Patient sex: F
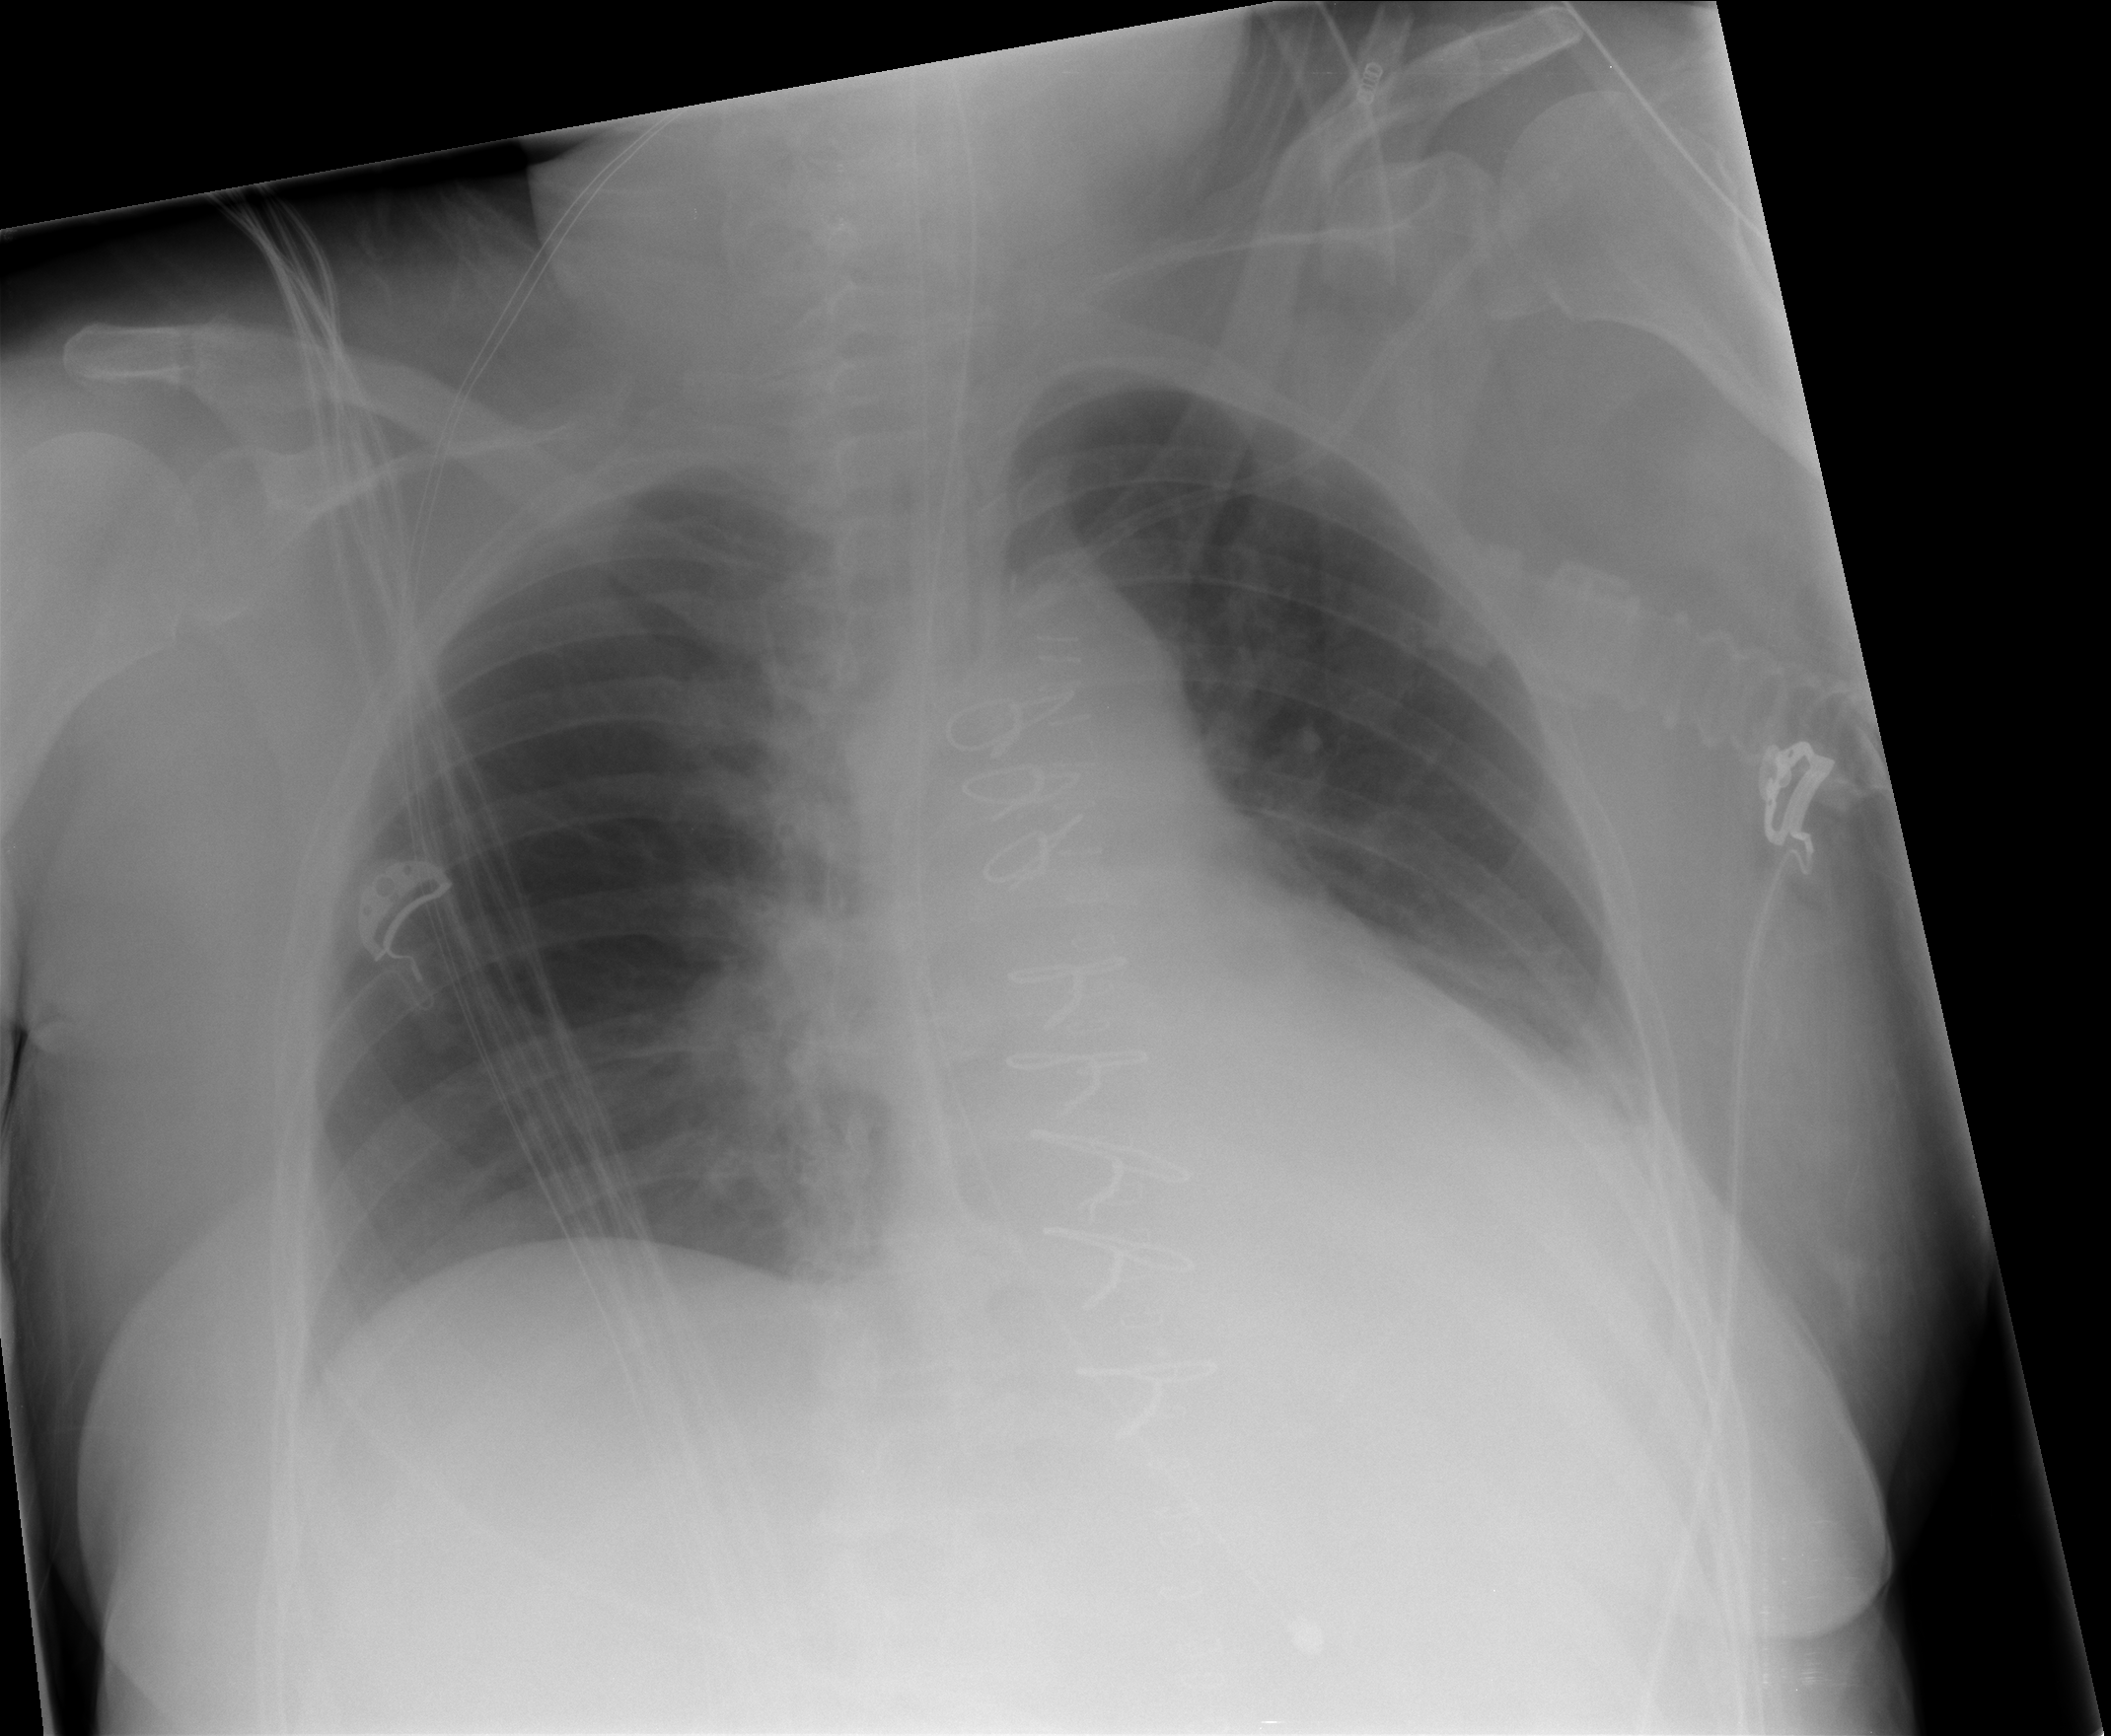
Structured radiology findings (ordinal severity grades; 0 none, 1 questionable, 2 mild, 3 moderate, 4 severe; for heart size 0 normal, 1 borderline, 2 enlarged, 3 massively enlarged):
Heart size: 1
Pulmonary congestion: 0
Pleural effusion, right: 0
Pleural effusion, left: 0
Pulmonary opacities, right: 0
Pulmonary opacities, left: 0
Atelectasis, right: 0
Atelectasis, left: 1